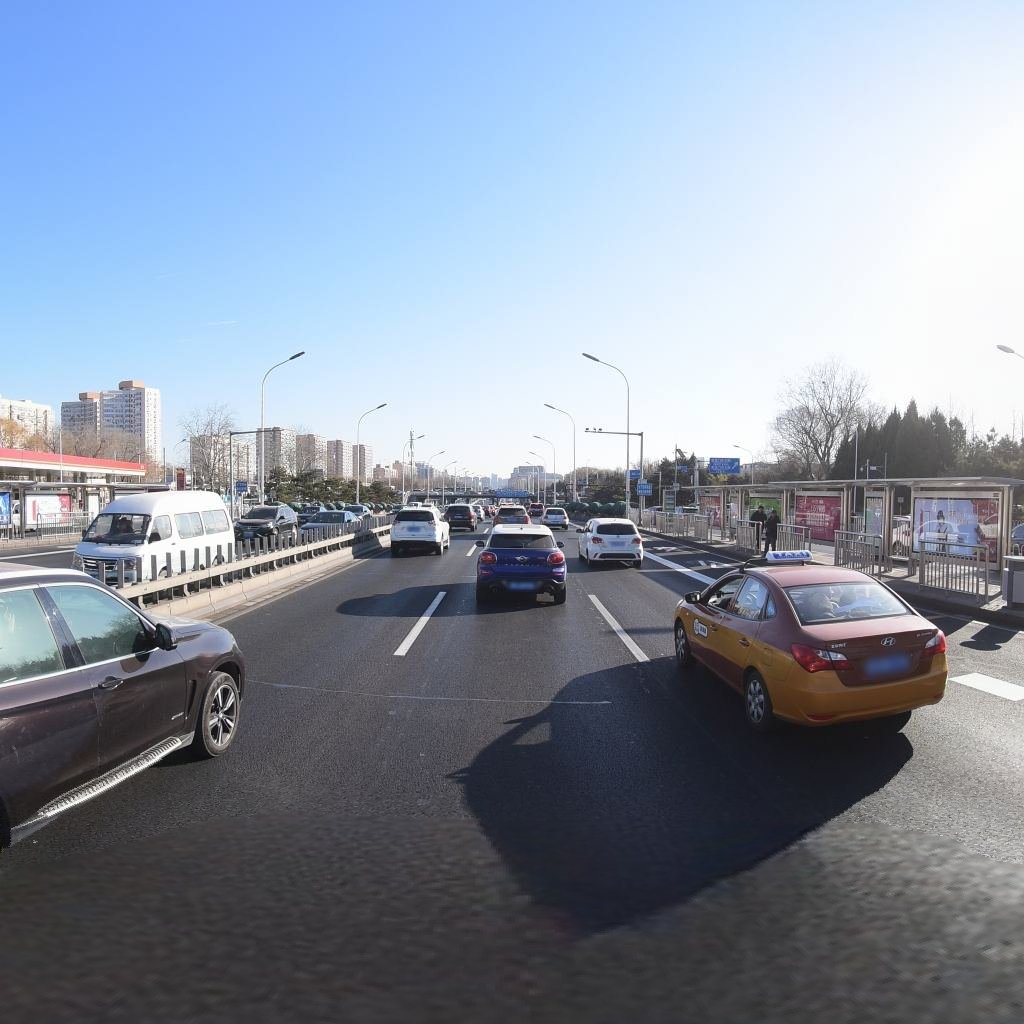
Region: Dongcheng
Road damage annotations: transverse patch